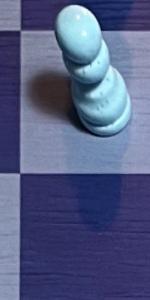
Label: Empty